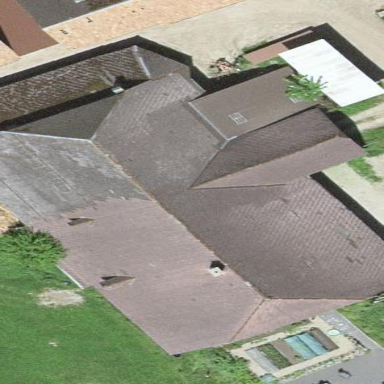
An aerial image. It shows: Farm building.